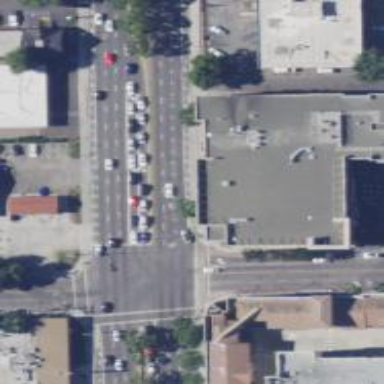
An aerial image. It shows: Solid stop line on the road.